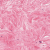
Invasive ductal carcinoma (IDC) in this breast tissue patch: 0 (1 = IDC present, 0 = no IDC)